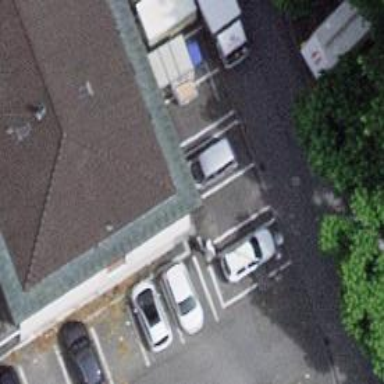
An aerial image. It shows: Charging station.